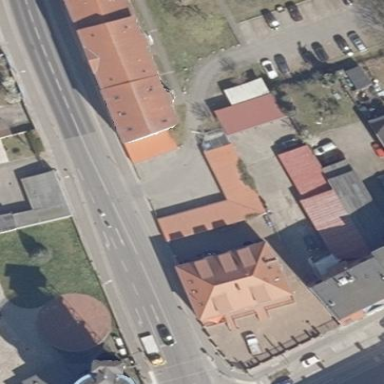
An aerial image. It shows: Group of garages.